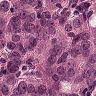
Metastatic tissue present: yes